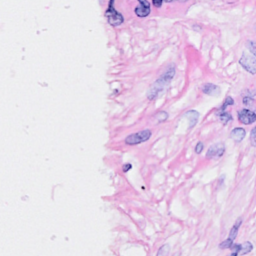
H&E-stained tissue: Breast